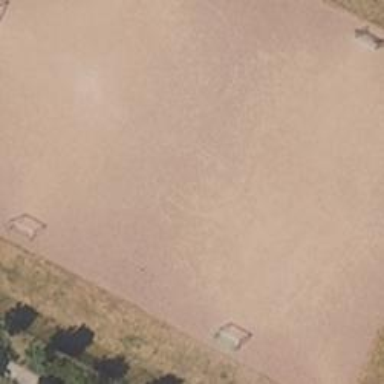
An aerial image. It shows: Soccer pitch with clay surface for leisurely sports activities.